Interaction volume radius: 5 \u00c5
Interaction volume height: 20 \u00c5
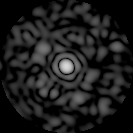
Disorder parameter: 0.8111